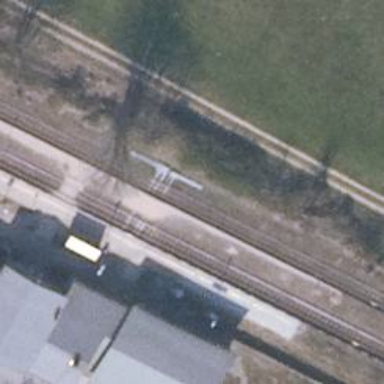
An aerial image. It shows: Public transport stop position along the railway.